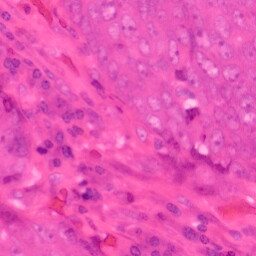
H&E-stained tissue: Colon